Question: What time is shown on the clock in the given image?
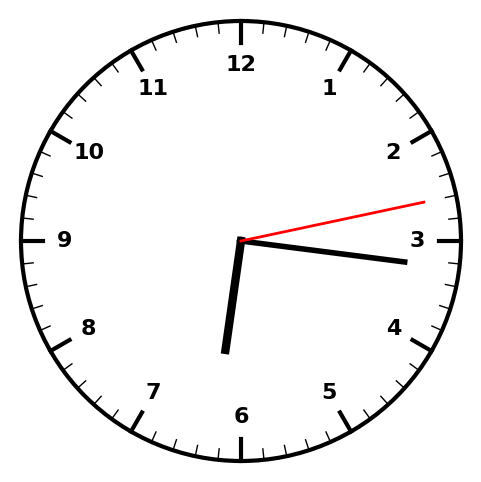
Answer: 06:16:13